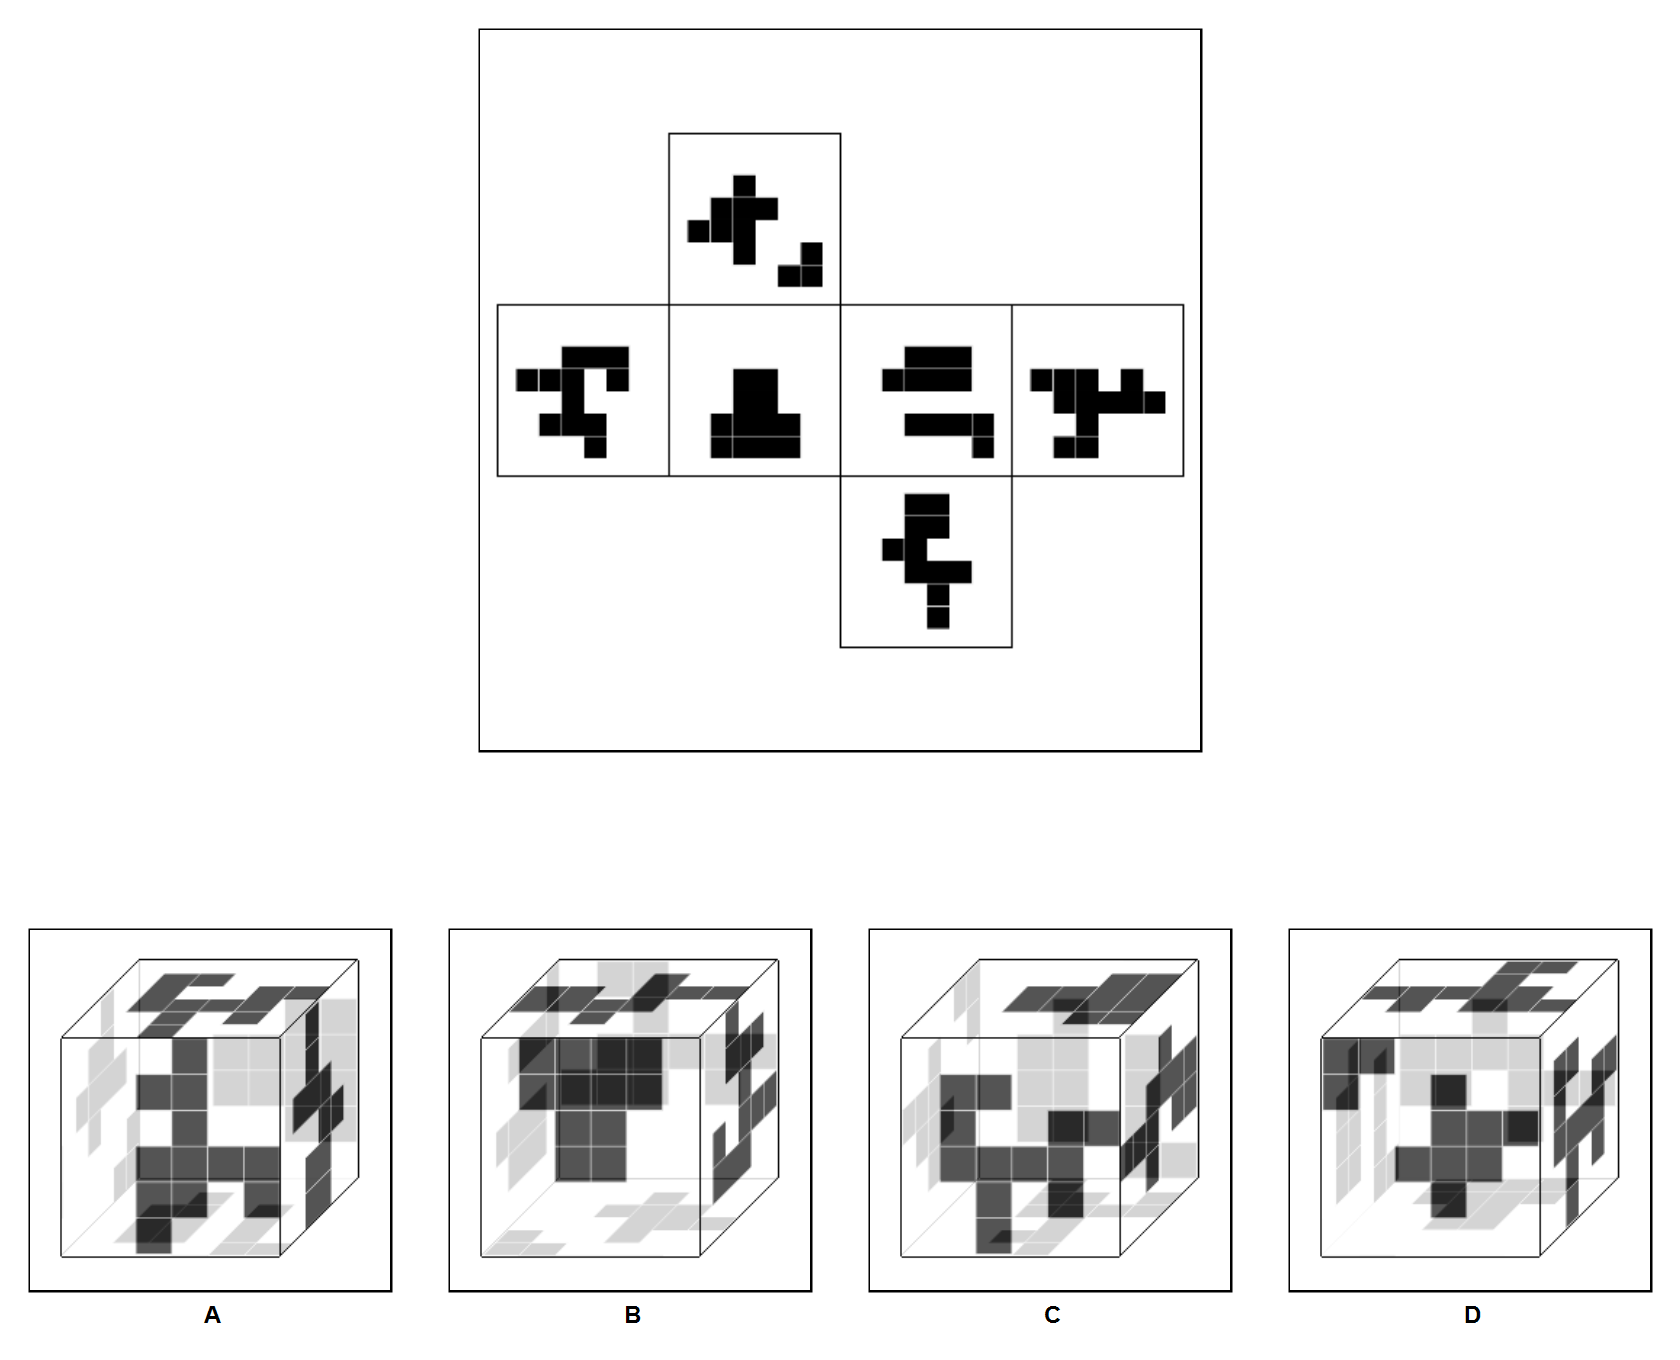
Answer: D